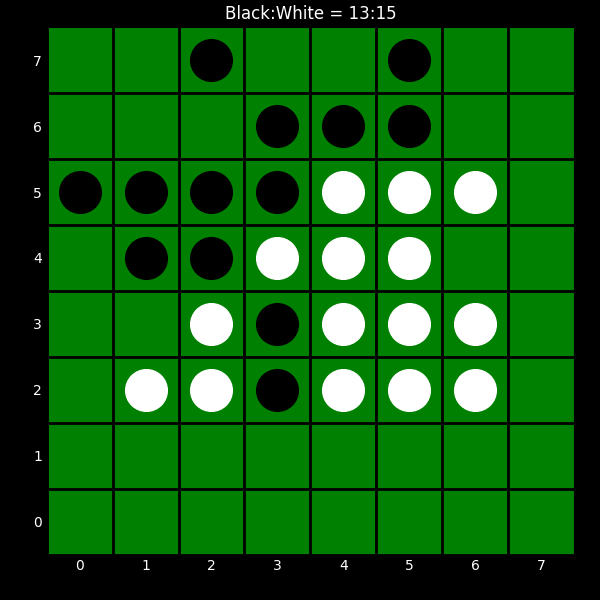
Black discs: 13
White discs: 15